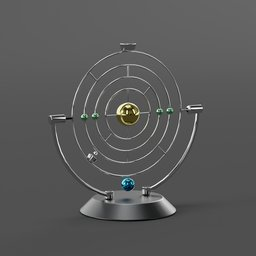
Label: decoration